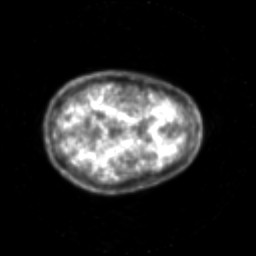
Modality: PET
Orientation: axial
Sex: male
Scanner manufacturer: siemens